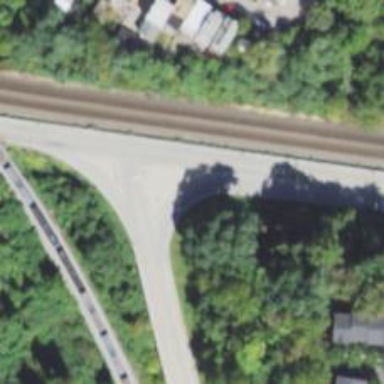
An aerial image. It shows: Busway road.